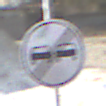
Verkehrszeichen: EndeUeberholverbot
Umgebung: Outdoor, Suburban
Tageszeit: Midday
Wetter: PartlyCloudy
Licht: Natural
Jahreszeit: NotSpecified
Kontrast: HighContrast